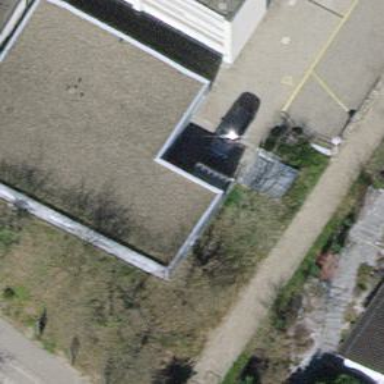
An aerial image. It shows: Police facility.